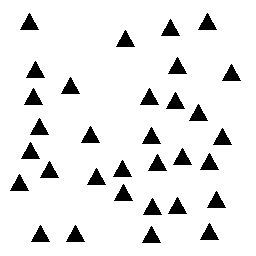
Squares: 0
Triangles: 32
Stars: 0
Total shapes: 32